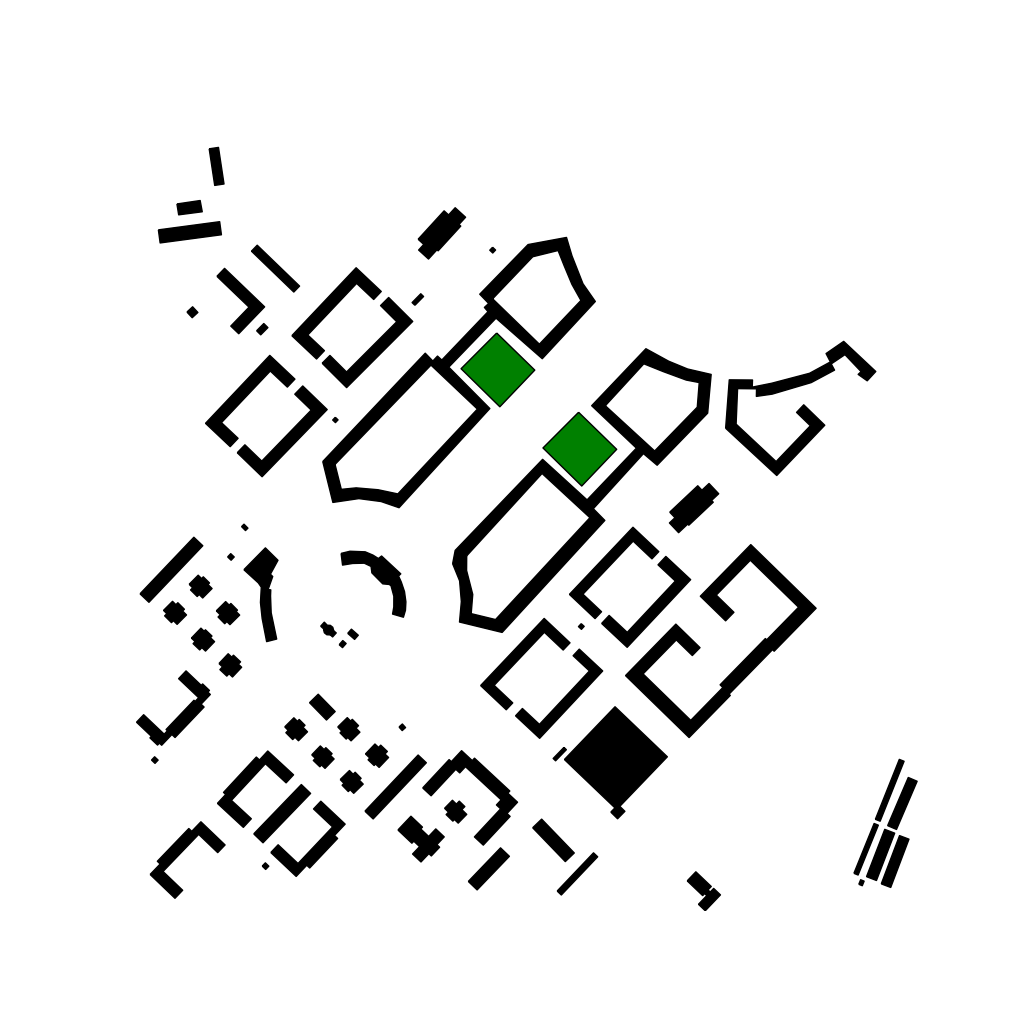
Tags: overhead vector_map, business, industrial, recreation, residential, special, modern, high_rise, individual_rise, low_rise, density_1, Building, Park, 1.0 km²